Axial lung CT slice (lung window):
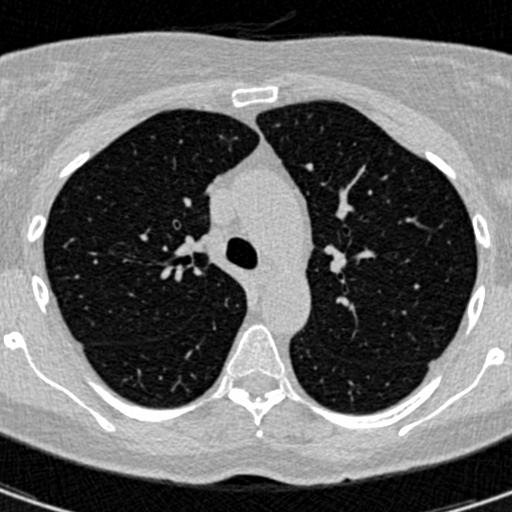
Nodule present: no